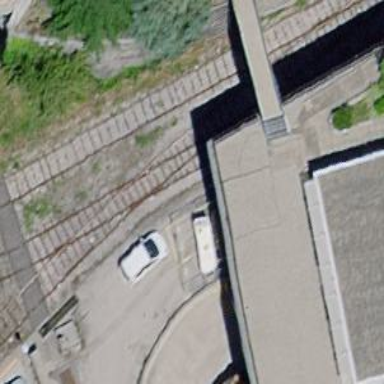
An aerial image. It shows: Railway crossing.